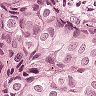
Metastatic tissue present: yes